Chest X-ray. View position: PA
Patient age: 16
Patient sex: M
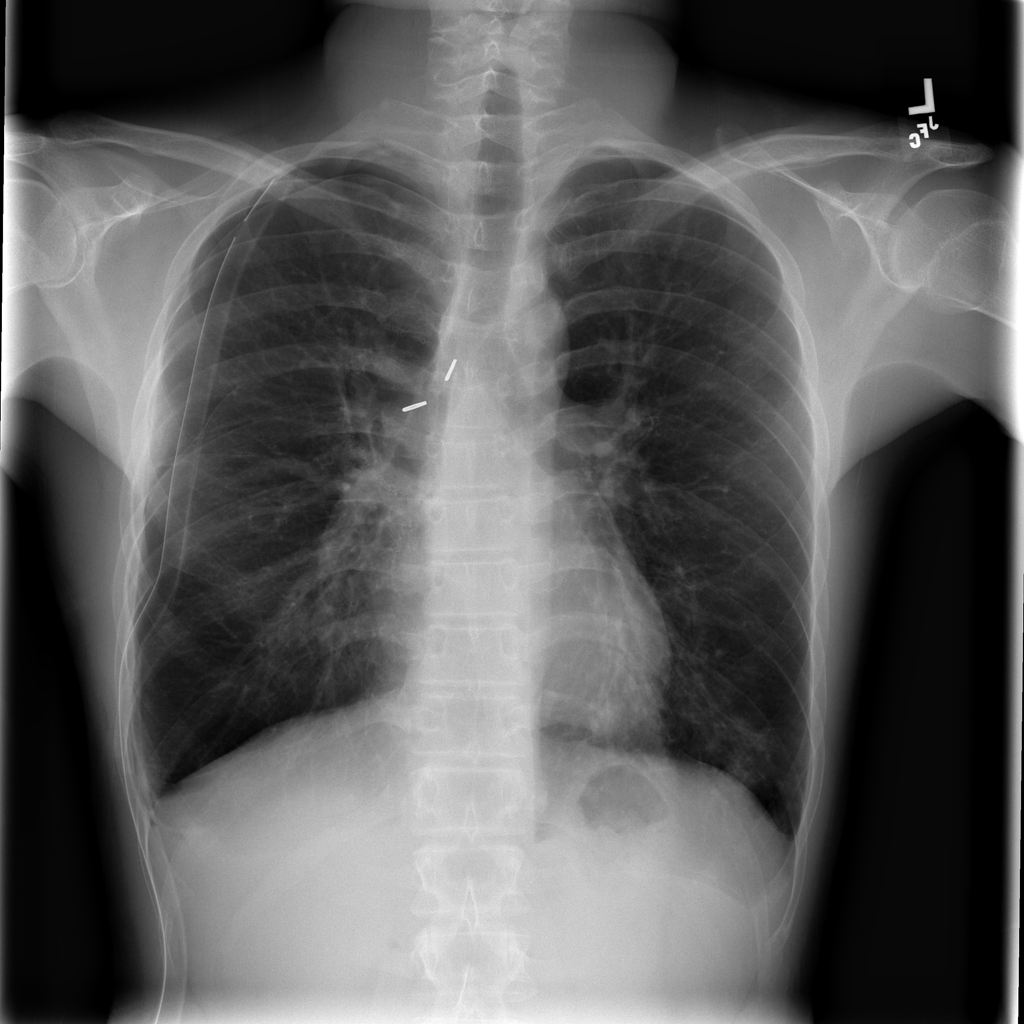
Finding: Pneumothorax